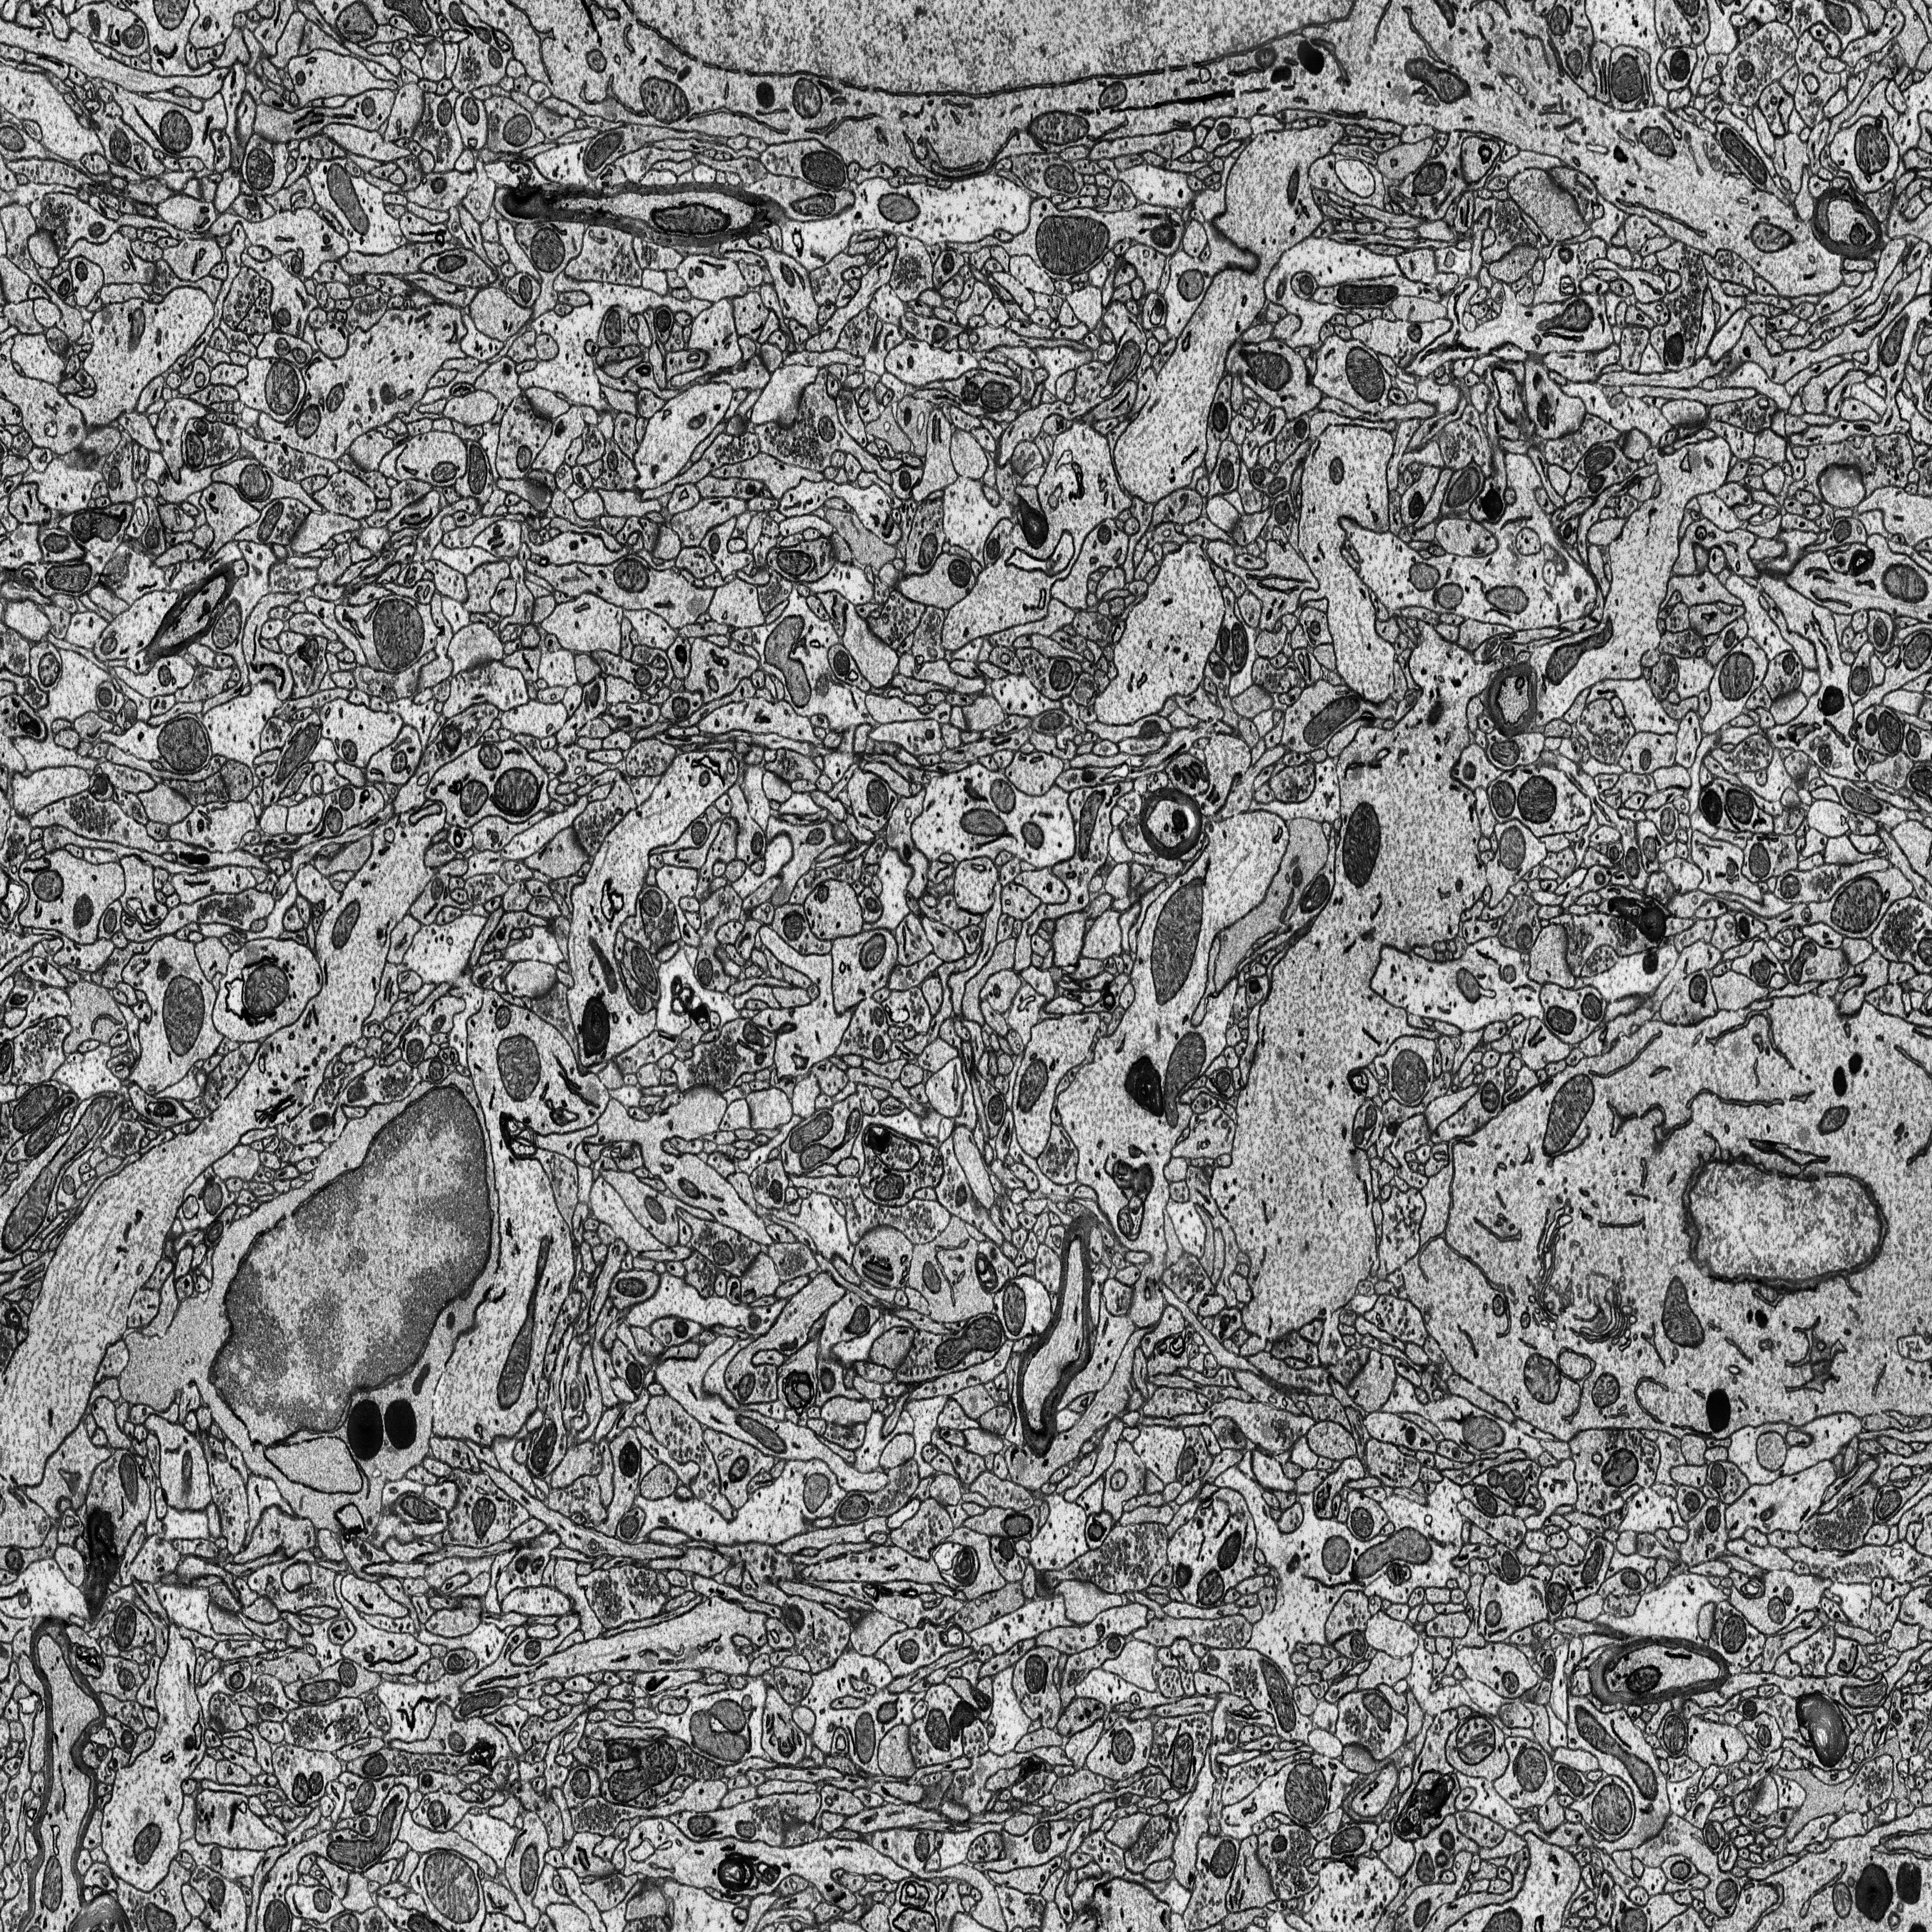
Electron microscopy slice of rat cortex tissue
Slice depth (z): 118
Mitochondria instances in slice: 401